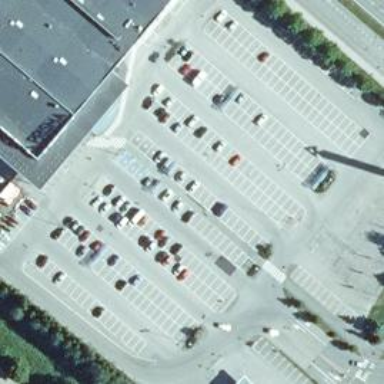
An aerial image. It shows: Trolley bay.